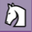
Piece: wN